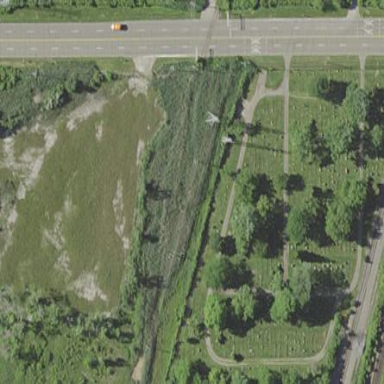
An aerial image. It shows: Cemetery.